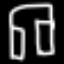
Label: pants